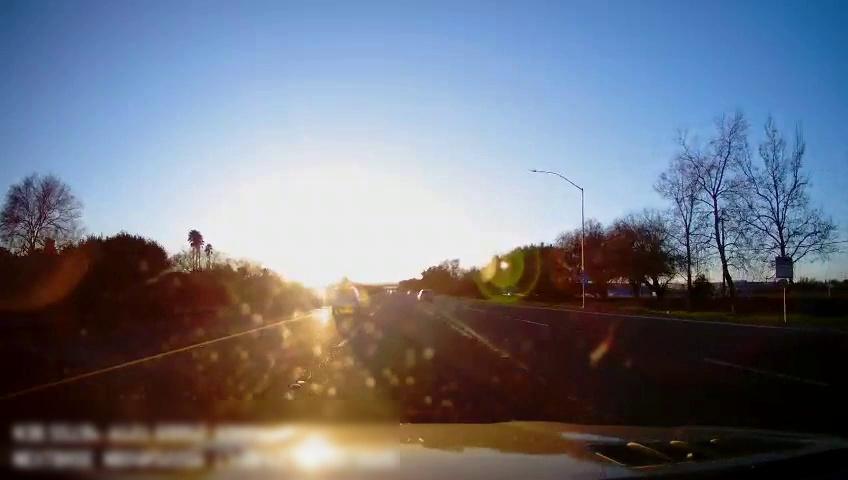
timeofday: Day
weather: Sunny
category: Drivable Space
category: Vehicles | SUV
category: Vehicles | SUV
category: Lanes | Alternate Lane
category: Lanes | Current Lane
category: Lanes | Current Lane
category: Lanes | Alternate Lane
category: Lanes | Alternate Lane
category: Traffic | Signs